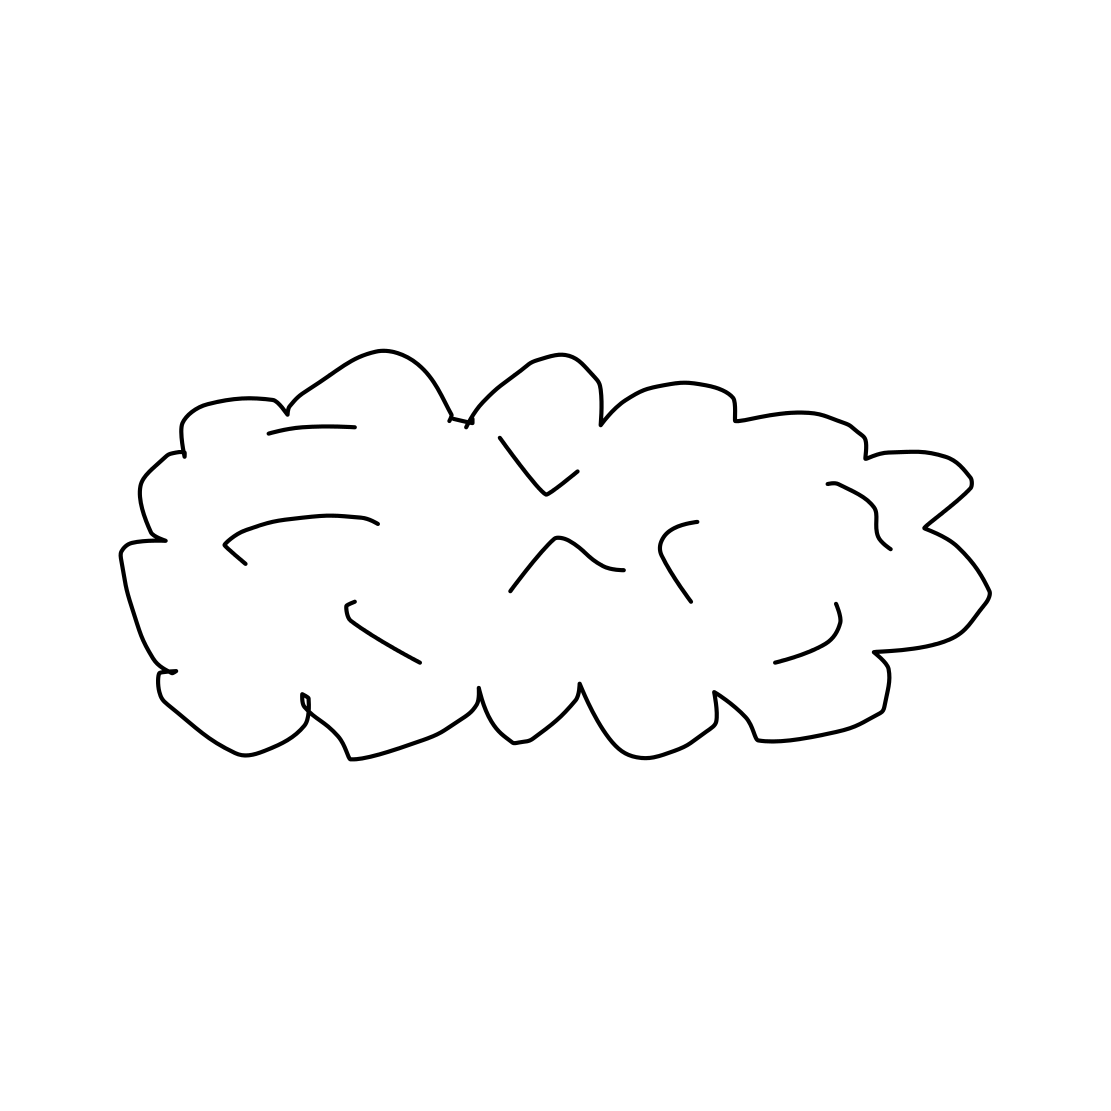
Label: cloud